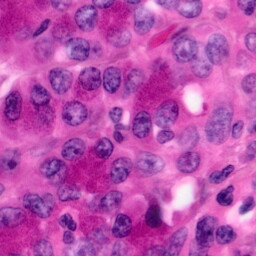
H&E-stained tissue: Pancreatic